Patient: sex M, age 30
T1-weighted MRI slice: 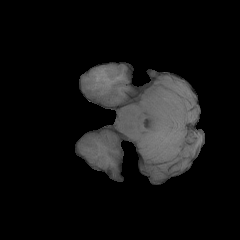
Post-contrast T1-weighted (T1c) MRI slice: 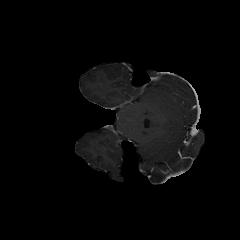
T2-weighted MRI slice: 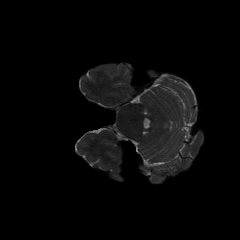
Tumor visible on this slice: no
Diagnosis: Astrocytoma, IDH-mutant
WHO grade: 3